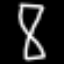
Label: hourglass